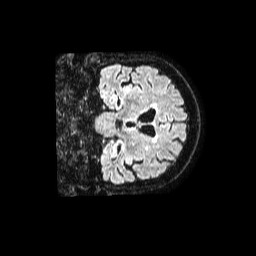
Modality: FLAIR
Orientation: coronal
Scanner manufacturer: philips
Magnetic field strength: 1.5 T
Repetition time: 4.8 s
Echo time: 0.3 s